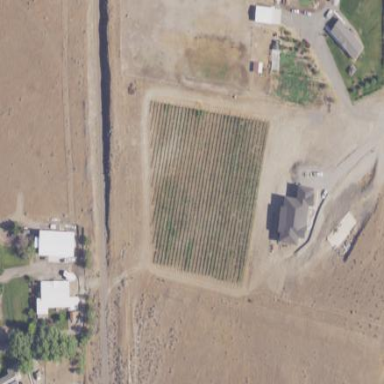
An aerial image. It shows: Vineyard growing grapes.